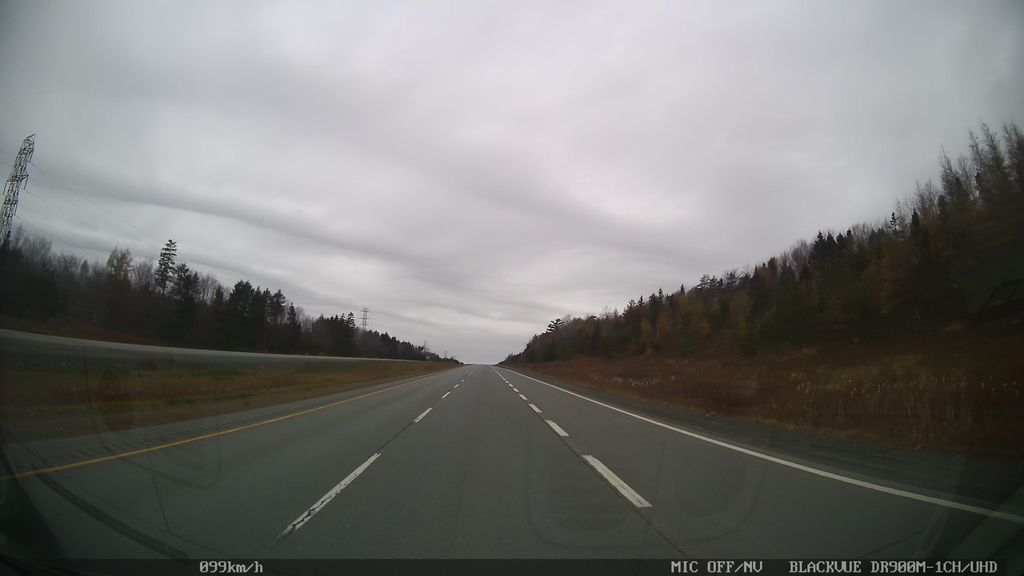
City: halifax